Question: After checking this <URL>, I know that Joomla use 'task=X.Y' to call the controller to handle the request.
But if I click NEW button on com_categories component, it will access the URL of '/administrator/index.php?option=com_categories&view=items' and containing the POST data as below:

Then the URL get redirected to '/administrator/index.php?option=com_categories&view=item&layout=edit'.
My question is why the URL '/administrator/index.php?option=com_categories&view=items' don't have the 'task=X.Y' and it can redirect to '/administrator/index.php?option=com_categories&view=item&layout=edit'?
I know that it contains the POST data with 'task=item.add', but which controller convert this POST data to the destination URL and get redirected to that?
Thanks.
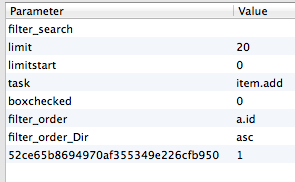
Answer: Actually (on 2.5.14), when you click on the "New" button in the Category Manger view, the first request generates a POST:
'''
POST /administrator/index.php?option=com_categories&view=categories HTTP/1.1
'''
'POST' requests usually send query strings in the 'HTTP' message body not just in the URL, in this case the 'POST' request has the following data in the body:
'''
filter_search
filter_level
filter_published
filter_access
filter_language
limit 5
limitstart 0
order[] 1
order[] 1
order[] 1
order[] 1
order[] 2
batch[assetgroup_id]
batch[language_id]
batch[category_id]
batch[move_copy] m
extension com_content
task category.add
boxchecked 0
filter_order a.lft
filter_order_Dir asc
original_order_values 1,1,1,1,2
796194955f38a0d8db484c92d92ca5ce 1
'''
You will notice this has a 'task' parameter that has the value 'category.add' (), this is taken into account by the 'JController' class when 'getInstance($prefix, $config)' is called in the 'com_categories' entry point file:
'''
$controller = JControllerLegacy::getInstance('Categories');
'''
The 'JController' class converts 'category.add' into a '$type' of 'category' and a '$task' of 'add'. The '$type' value is used to assemble the path to the controller in conjunction with the components base path ( in this case '/pathto/site/administrator/components/com_categories' ).
So, when the instantiated 'JController' class receives the '->execute($task)' message in 'com_categories/categories.php' entry point file:
'$controller->execute(JRequest::getVar('task'));'
it's actually already a controller of type 'CategoriesControllerCategory' which is the what you would expect to handle the 'New' button request.